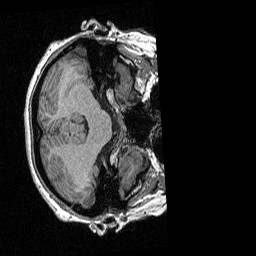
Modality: T1w
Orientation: axial
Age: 37
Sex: female
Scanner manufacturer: siemens
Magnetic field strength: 3 T
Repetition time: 2.3 s
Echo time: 0.00298 s